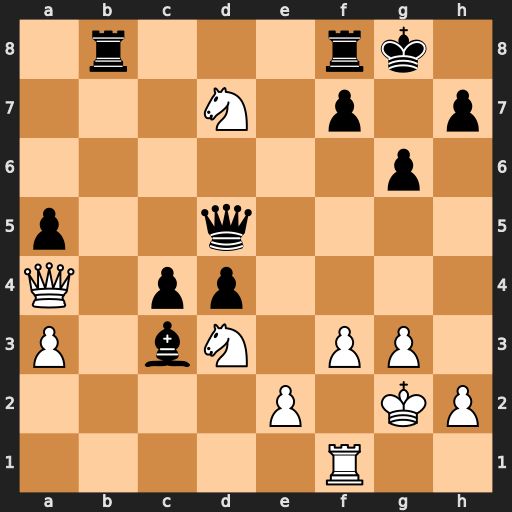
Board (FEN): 1r3rk1/3N1p1p/6p1/p2q4/Q1pp4/P1bN1PP1/4P1KP/5R2
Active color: w
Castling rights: -
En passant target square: -
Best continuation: Nf6+ Kg7 Nxd5